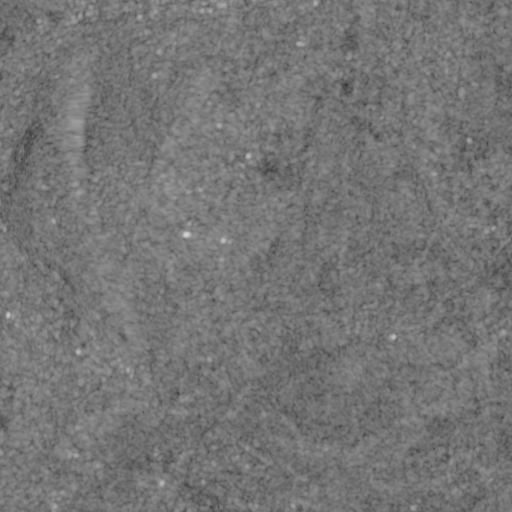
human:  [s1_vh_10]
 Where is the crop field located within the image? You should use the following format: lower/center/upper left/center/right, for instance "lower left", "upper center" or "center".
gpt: The crop field is located in the upper right of the image.
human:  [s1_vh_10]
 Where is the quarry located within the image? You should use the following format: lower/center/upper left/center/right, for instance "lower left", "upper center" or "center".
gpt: The quarry is located in the center left of the image.
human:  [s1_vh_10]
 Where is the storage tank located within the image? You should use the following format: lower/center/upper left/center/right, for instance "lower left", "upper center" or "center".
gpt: The storage tank is located in the center left of the image.
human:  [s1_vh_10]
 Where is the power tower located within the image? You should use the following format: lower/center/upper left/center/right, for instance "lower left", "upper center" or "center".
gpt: There is no power tower in the image.

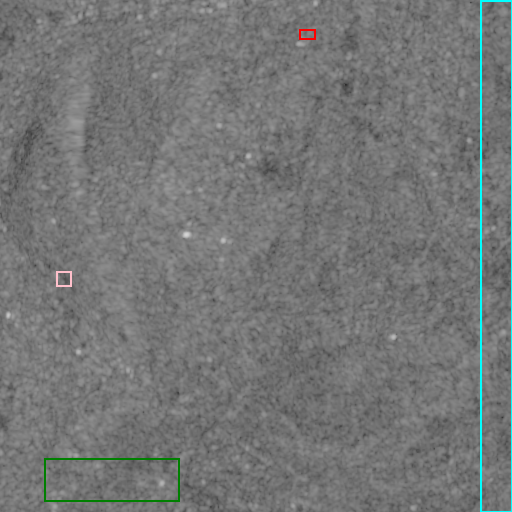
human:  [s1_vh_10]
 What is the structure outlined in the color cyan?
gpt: The structure outlined in cyan is a crop field.
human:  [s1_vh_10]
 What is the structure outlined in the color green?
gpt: The structure outlined in green is a park.
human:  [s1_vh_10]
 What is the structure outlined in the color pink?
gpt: The structure outlined in pink is a quarry.
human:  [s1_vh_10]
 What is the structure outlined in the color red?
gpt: The structure outlined in red is a building.
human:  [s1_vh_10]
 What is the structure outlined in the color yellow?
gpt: There is no yellow outline.